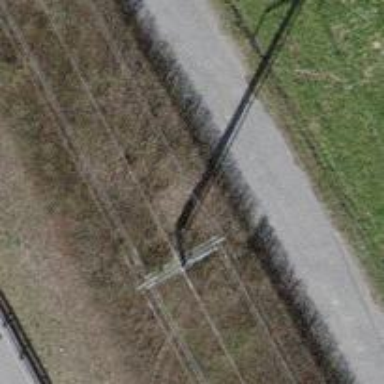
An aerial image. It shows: Concrete power pole.